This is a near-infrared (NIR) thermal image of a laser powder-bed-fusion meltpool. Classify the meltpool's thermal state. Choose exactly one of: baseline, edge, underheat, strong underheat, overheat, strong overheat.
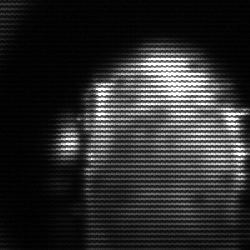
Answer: baseline